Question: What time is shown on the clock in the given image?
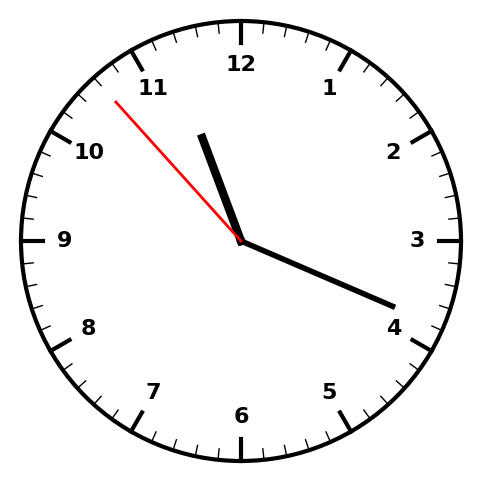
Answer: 11:18:53